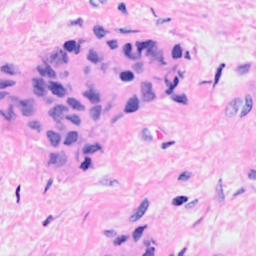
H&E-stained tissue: Breast